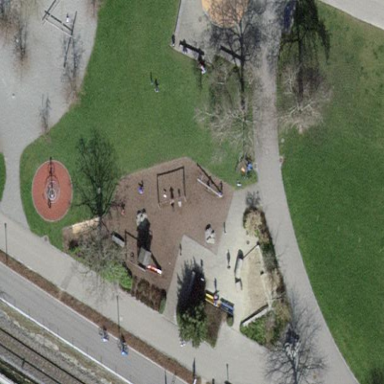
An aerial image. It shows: Playground area for leisure land.